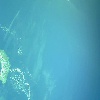
Label: water